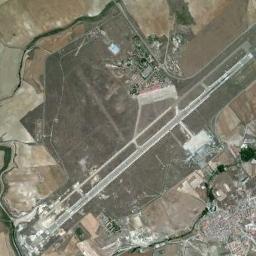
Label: airport